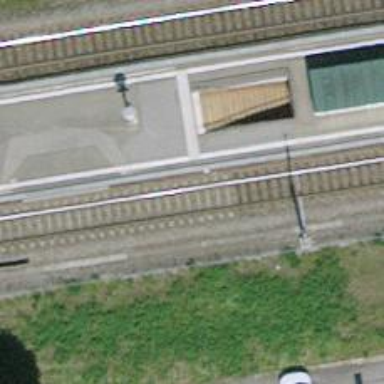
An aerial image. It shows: Public transport stop position along the railway.